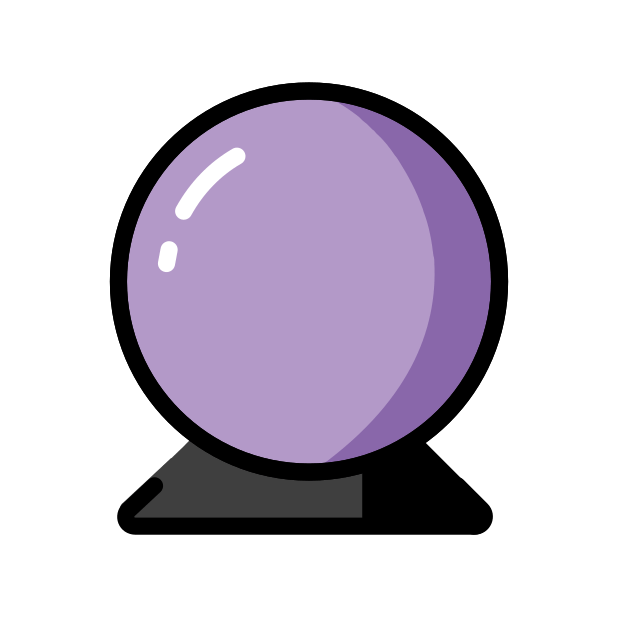
crystal ball